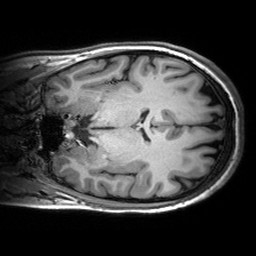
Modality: T1w
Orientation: coronal
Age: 25
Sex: female
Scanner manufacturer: siemens
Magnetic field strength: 3 T
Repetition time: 2.53 s
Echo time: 0.00299 s